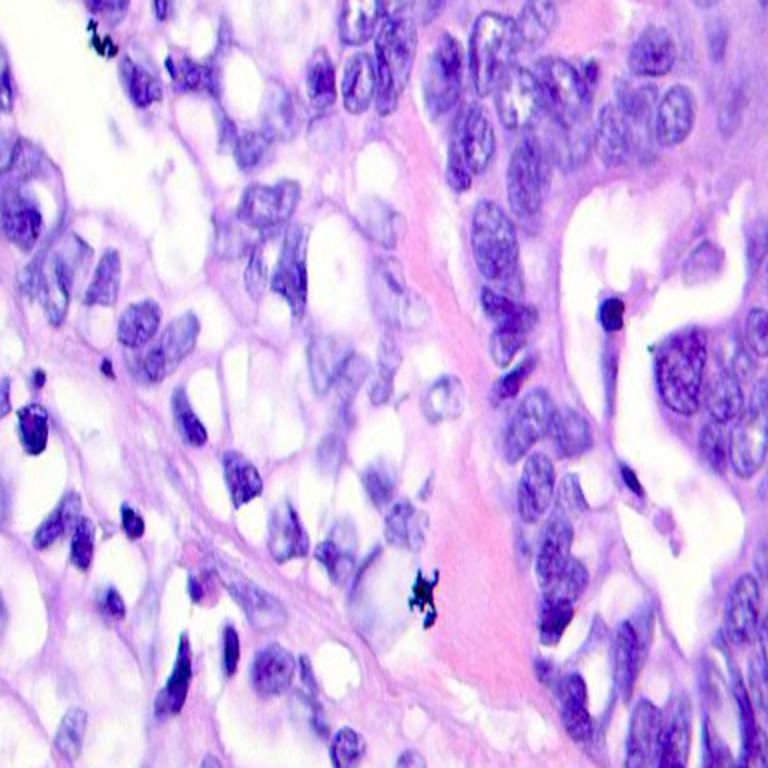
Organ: colon
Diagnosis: adenocarcinomas